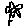
Label: flower